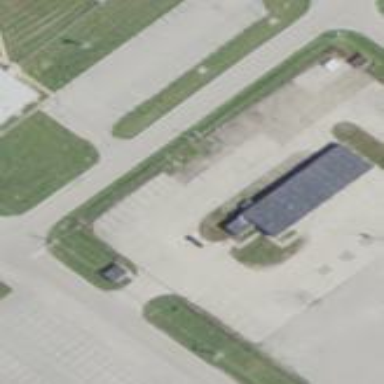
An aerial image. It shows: Parking area with asphalt surface.